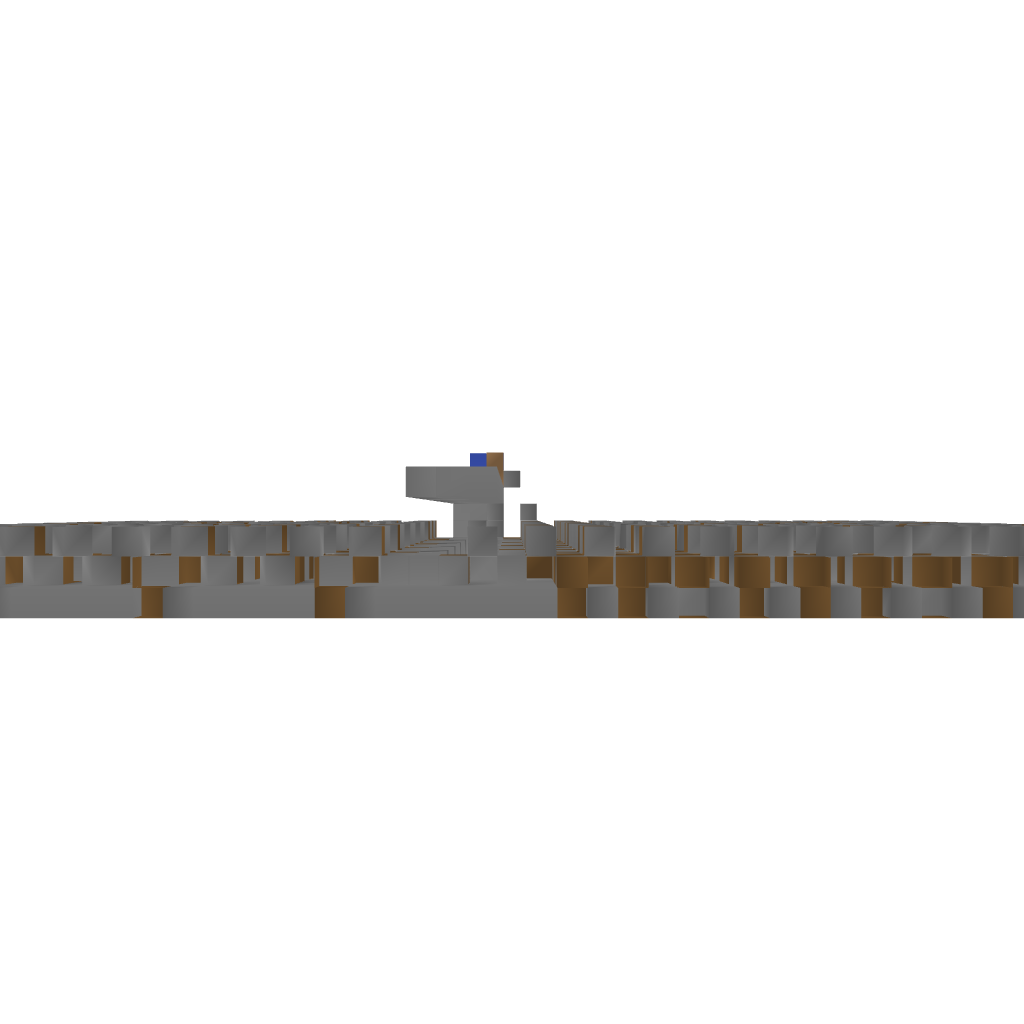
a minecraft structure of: Minecraft Super mario underwater theme song bad low quality